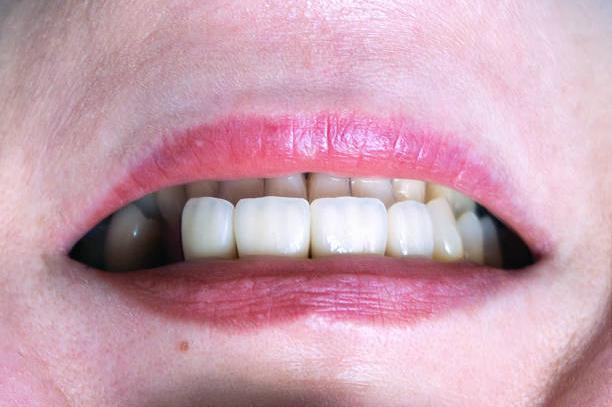
Condition: hypodontia